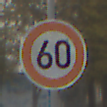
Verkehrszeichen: Geschwindigkeit60
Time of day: MorningAfternoon
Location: Outdoor (Suburban)
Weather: Overcast
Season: NotSpecified
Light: Natural